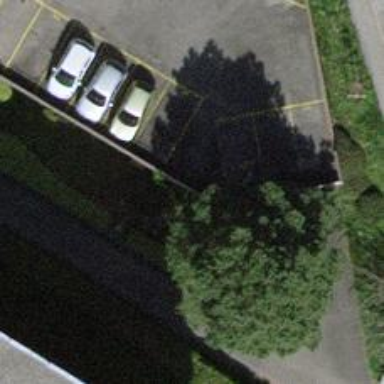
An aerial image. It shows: Retaining wall.